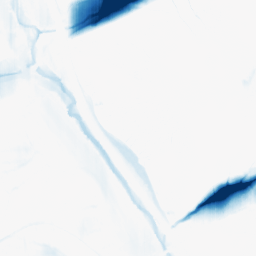
Category: morphological
Decomposition family: morphological_ellipse
Decomposition parameters: operation: closing
width: 50
height: 5
Upsampling method: quadratic
Upsampling parameters: scale: 4
Upsampling scale: 4